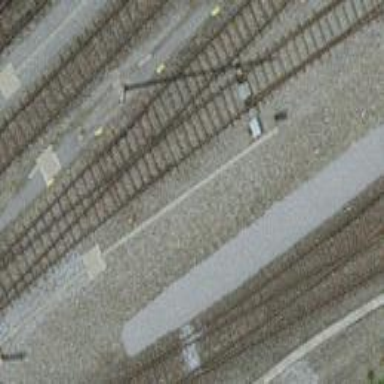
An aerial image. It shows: Single track railway in yard.